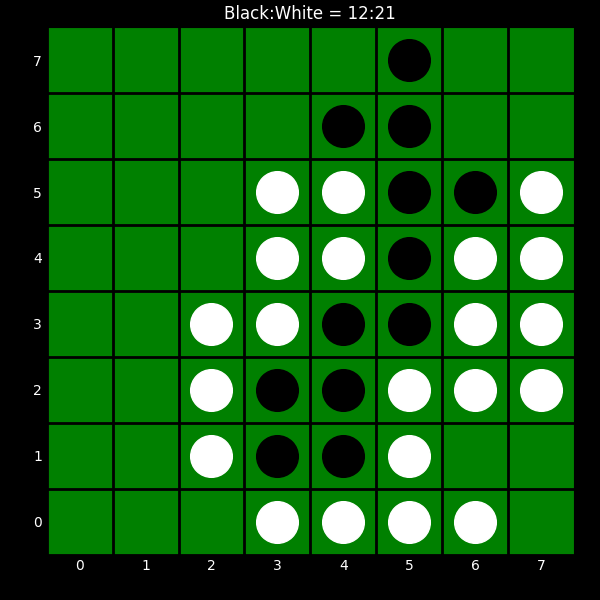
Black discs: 12
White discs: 21